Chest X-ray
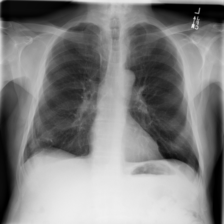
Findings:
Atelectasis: negative
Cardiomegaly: negative
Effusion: negative
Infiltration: negative
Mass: negative
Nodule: negative
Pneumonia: negative
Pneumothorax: negative
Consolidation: negative
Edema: negative
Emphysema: negative
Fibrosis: negative
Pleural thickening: negative
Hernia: negative